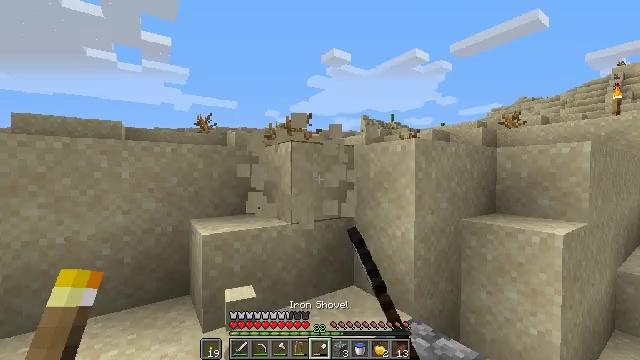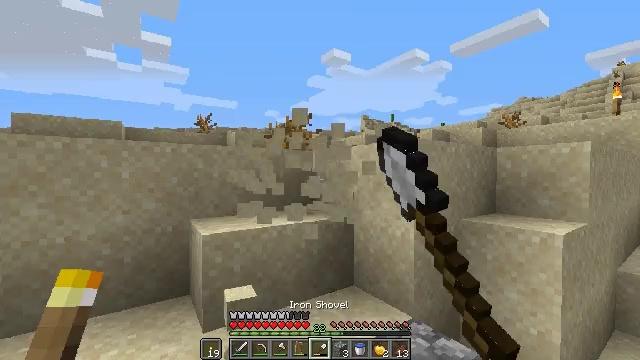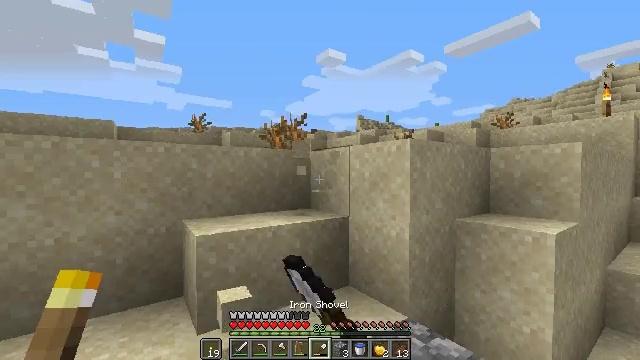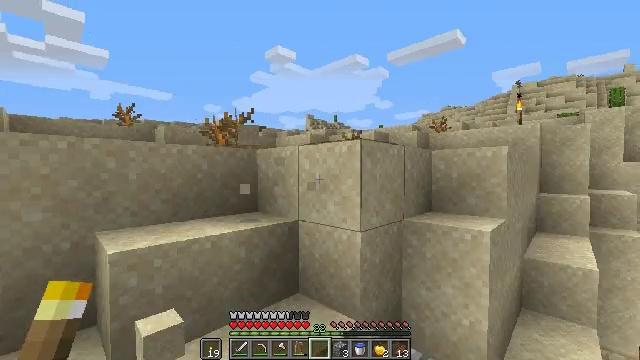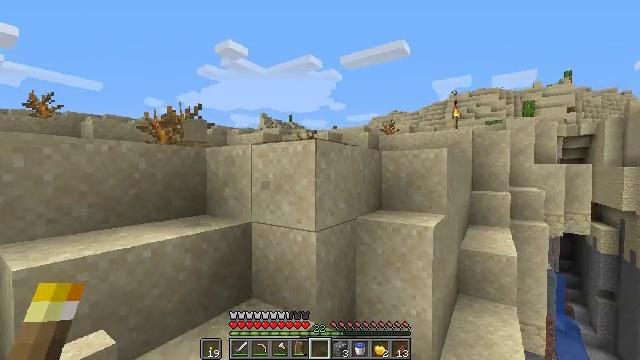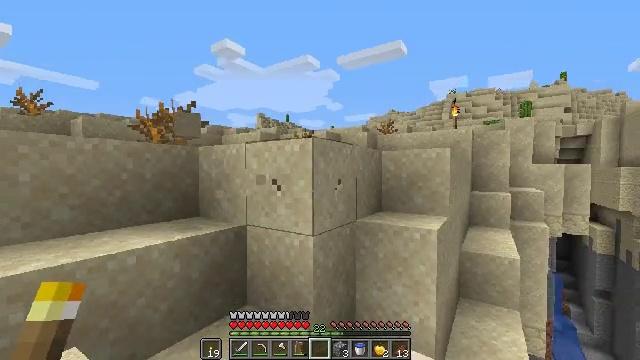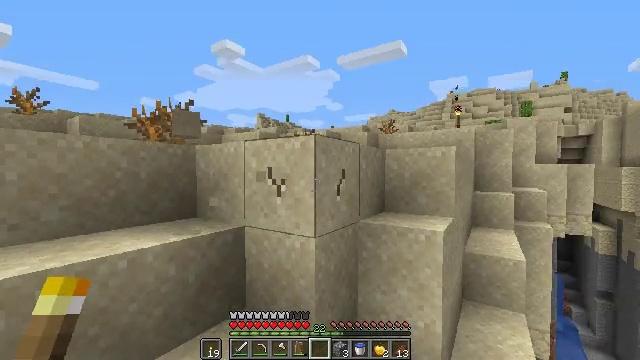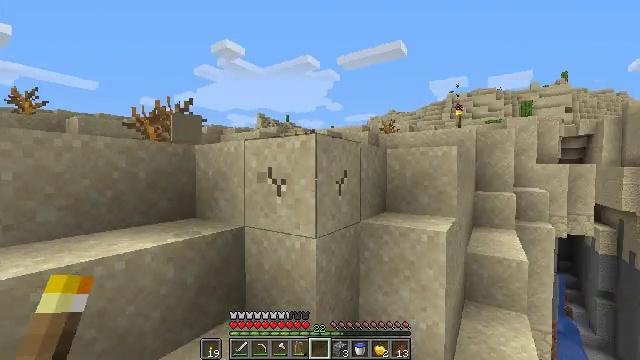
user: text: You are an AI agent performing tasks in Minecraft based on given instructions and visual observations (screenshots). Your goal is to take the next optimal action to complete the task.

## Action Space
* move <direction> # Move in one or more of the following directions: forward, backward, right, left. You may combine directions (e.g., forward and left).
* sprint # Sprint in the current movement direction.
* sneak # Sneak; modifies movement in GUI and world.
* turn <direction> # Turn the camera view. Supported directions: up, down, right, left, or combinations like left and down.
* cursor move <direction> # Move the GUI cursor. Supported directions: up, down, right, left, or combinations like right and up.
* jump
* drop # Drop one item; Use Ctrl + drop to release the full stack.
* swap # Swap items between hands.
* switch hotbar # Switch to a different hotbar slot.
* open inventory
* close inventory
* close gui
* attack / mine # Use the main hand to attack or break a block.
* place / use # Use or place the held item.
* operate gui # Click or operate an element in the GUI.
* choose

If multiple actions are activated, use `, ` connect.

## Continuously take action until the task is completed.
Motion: motion action
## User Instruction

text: Drop an iron shovel.
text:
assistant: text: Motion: attack / mine
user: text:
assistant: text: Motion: move forward, turn right, attack / mine
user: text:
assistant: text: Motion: move forward, turn right, attack / mine, drop
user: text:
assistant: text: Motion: move forward, turn right, attack / mine
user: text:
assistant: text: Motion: attack / mine
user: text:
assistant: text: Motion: attack / mine
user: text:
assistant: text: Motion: attack / mine
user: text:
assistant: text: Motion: attack / mine